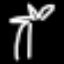
Label: palm tree